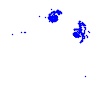
Particle: electron